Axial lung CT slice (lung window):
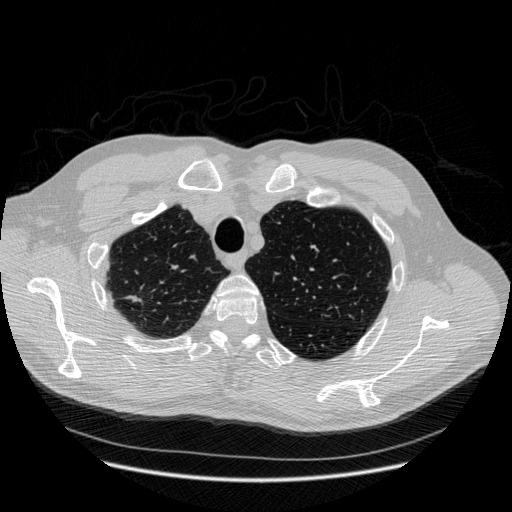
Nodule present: no